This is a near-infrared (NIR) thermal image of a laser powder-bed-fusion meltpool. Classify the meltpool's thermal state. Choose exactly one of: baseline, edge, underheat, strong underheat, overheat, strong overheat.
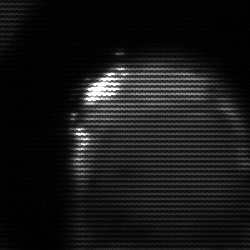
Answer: edge